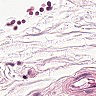
Metastatic tissue present: no